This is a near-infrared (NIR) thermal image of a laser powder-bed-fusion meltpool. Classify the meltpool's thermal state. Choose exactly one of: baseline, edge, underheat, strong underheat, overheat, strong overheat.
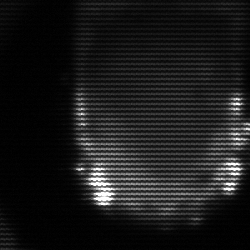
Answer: baseline